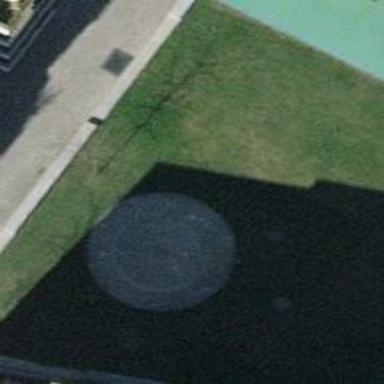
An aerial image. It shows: Fountain made of concrete.